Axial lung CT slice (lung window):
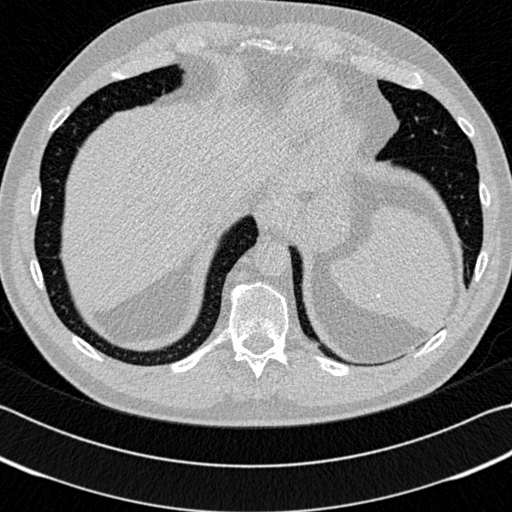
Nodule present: no